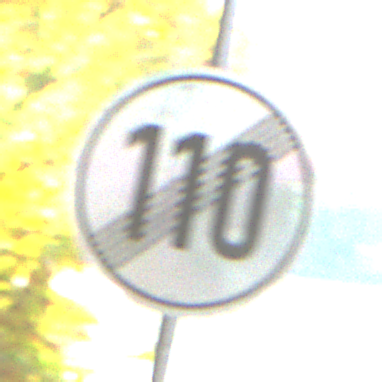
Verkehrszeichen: EndeGeschwindigkeit110
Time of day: Midday
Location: Outdoor (Urban)
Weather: Clear
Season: NotSpecified
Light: Natural